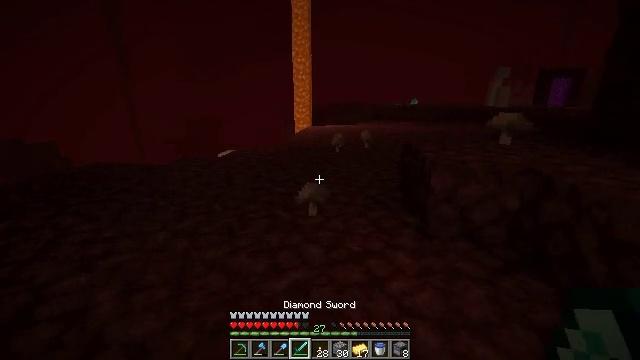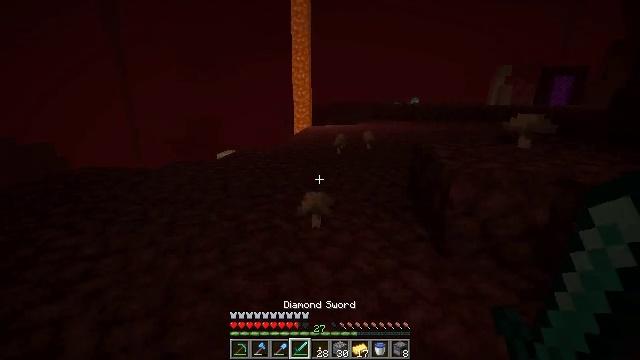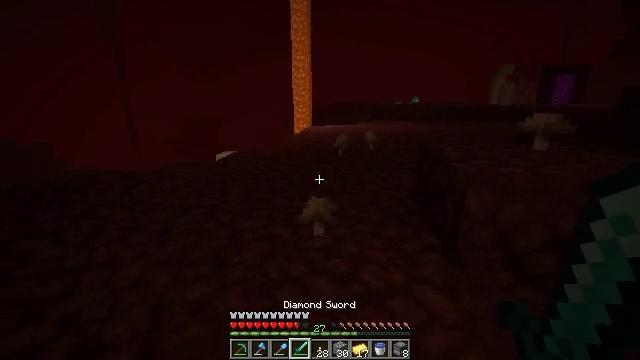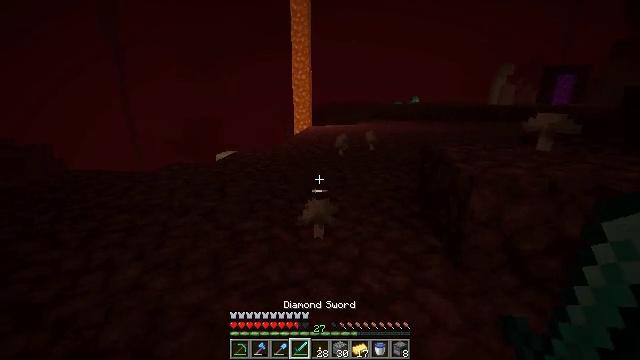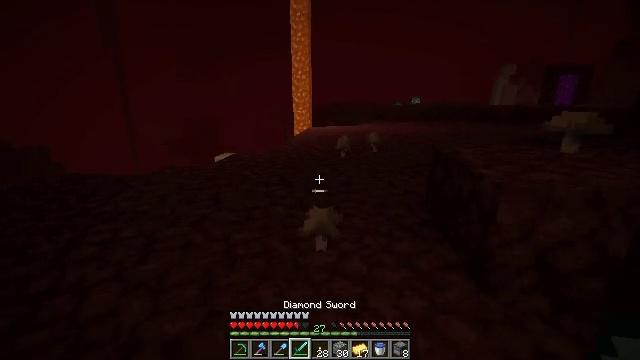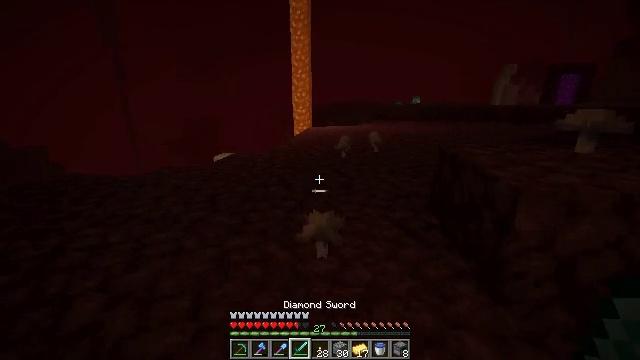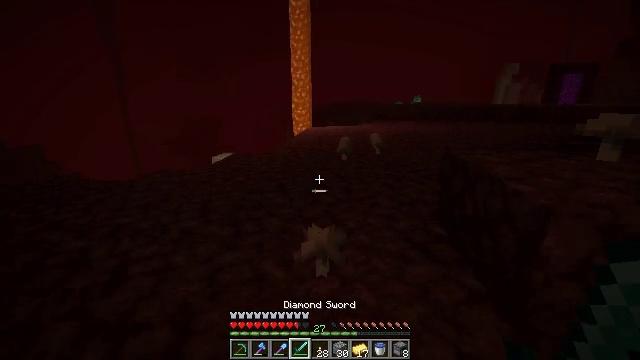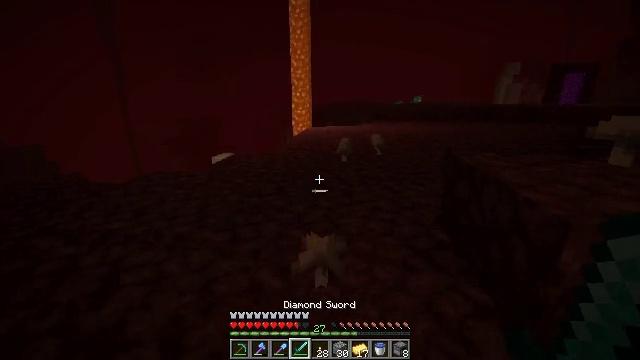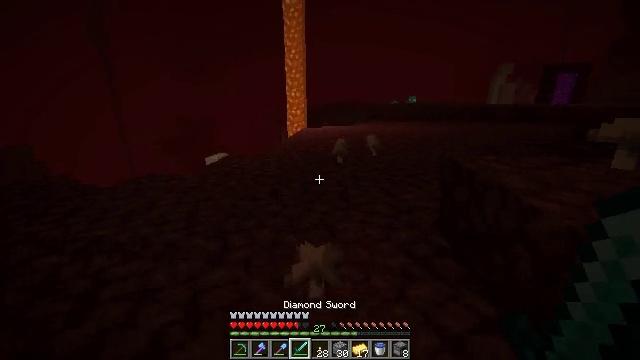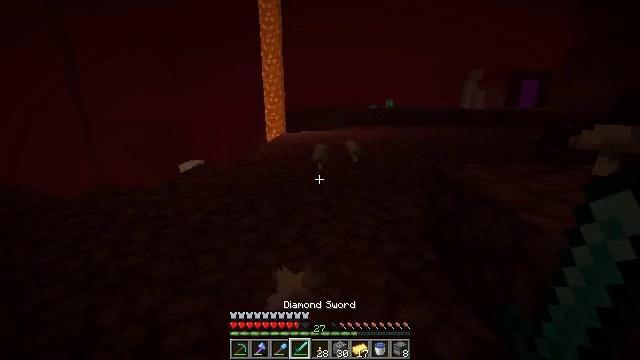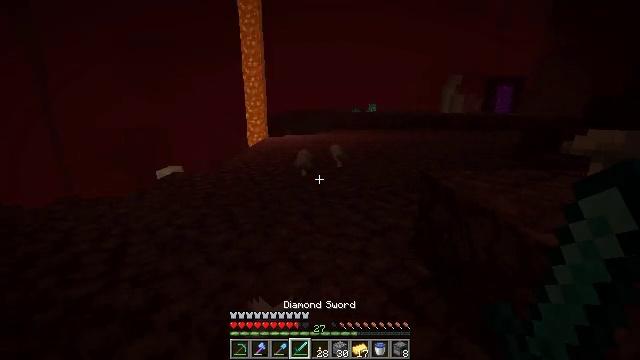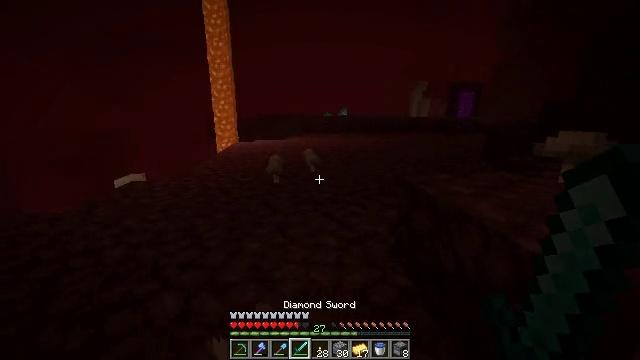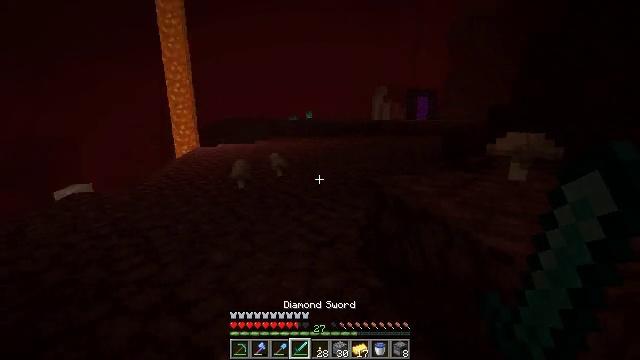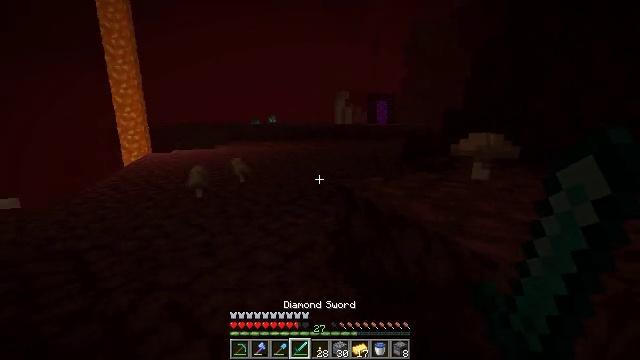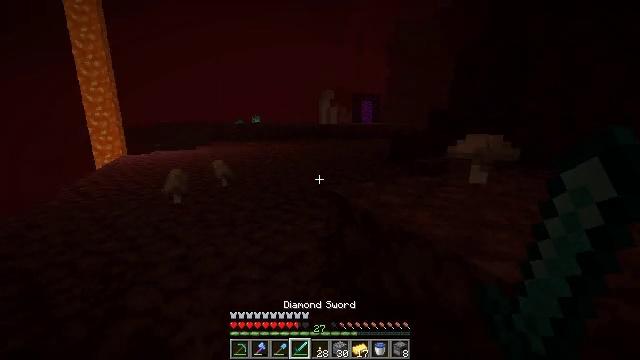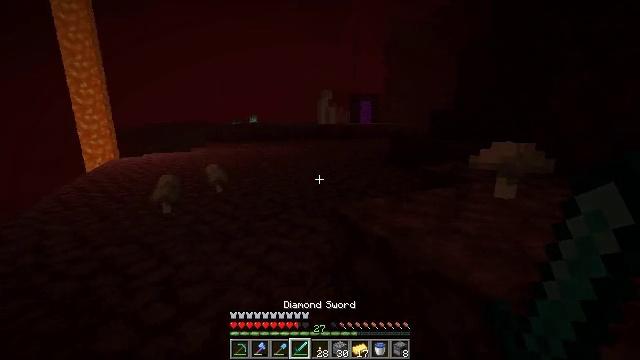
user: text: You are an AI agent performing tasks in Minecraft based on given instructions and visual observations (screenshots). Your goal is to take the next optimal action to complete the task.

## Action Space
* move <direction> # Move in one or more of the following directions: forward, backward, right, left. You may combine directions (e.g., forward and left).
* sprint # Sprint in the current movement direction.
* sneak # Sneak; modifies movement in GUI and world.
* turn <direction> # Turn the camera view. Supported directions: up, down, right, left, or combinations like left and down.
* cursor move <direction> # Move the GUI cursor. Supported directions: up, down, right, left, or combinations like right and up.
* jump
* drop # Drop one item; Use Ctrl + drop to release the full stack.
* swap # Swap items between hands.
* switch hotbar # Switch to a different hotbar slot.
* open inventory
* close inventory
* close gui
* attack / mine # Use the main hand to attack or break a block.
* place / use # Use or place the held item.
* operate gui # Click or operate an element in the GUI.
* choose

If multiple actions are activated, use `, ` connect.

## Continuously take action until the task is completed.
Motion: motion action
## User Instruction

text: Use a pickaxe to mine the bone block.
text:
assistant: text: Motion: move forward
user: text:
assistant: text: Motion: move forward
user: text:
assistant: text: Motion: move forward
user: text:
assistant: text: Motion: move forward
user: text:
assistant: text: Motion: move forward
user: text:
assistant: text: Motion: move forward
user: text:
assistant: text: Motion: move forward
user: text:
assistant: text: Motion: move forward, turn right
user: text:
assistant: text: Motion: move forward, turn right
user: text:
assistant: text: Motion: move forward, turn right
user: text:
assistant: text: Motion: move forward, turn right
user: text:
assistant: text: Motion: move forward, turn right
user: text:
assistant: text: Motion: move forward, turn right
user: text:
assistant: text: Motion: move forward, turn right
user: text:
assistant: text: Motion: move forward
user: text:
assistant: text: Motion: move forward
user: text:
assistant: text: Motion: move forward
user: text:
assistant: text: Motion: move forward and move left
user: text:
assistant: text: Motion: move forward and move left
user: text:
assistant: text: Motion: move forward and move left
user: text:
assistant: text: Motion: move forward and move left
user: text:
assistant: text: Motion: move forward and move left
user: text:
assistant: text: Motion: move forward and move left
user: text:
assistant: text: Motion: move forward and move left
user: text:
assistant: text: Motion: move forward and move left
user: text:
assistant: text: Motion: move forward and move left, turn left
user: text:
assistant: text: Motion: move forward and move left, turn left
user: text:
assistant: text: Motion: move forward and move left, turn left and down
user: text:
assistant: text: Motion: move forward, turn left and down
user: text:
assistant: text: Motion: move forward, turn left and down